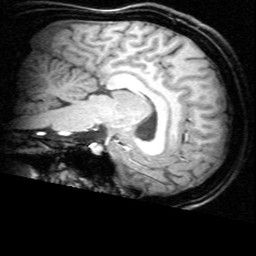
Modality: T1w
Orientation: sagittal
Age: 21
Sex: female